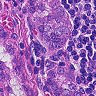
Metastatic tissue present: yes